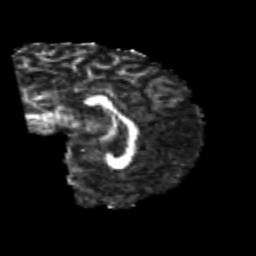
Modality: FA
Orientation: sagittal
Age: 24
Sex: male
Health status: healthy
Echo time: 0.074 s